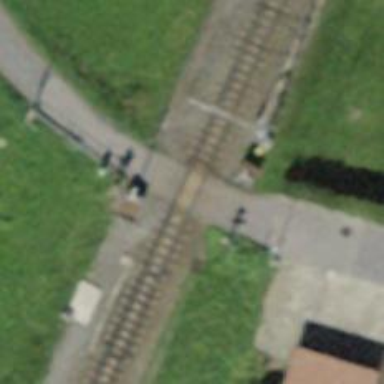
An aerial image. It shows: Railway level crossing.